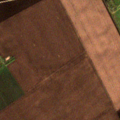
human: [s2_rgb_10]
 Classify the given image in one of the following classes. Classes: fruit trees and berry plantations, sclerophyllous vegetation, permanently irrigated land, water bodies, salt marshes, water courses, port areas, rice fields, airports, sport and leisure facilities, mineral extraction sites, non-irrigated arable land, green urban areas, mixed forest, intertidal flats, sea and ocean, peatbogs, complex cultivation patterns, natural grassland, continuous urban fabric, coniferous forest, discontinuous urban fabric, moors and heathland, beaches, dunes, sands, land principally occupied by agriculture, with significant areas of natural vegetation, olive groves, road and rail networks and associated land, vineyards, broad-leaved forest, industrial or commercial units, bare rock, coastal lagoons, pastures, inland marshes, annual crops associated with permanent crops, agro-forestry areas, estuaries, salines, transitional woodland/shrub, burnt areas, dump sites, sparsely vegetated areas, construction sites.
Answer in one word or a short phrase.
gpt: industrial or commercial units, non-irrigated arable land